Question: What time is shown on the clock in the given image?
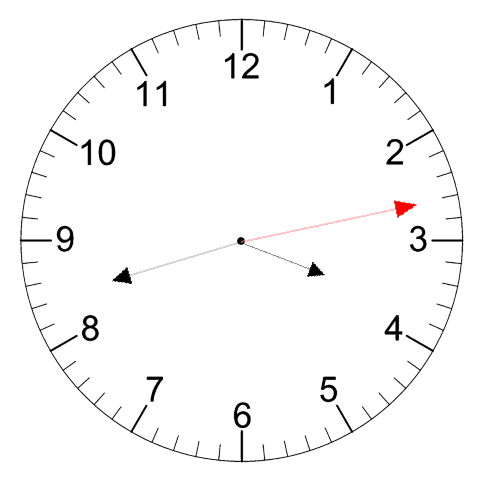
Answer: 03:42:13